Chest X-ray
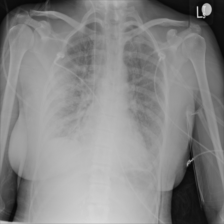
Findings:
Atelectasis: negative
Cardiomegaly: negative
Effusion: positive
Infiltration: negative
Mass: negative
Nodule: negative
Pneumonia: negative
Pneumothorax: negative
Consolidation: negative
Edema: negative
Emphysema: positive
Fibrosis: negative
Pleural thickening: negative
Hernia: negative